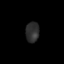
Tissue: skin
Cell type: Fibroblasts
Senescence score: 0.7777
Nuclear area (px): 273
Mean DAPI intensity: 45.619